Interaction volume radius: 5 \u00c5
Interaction volume height: 15 \u00c5
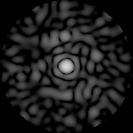
Disorder parameter: 0.8462